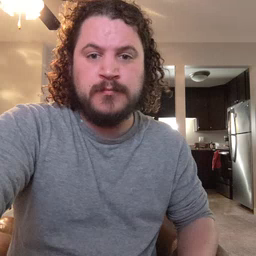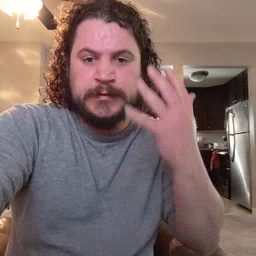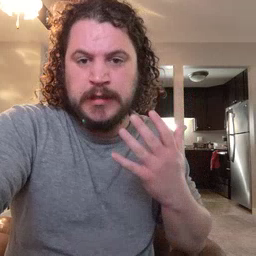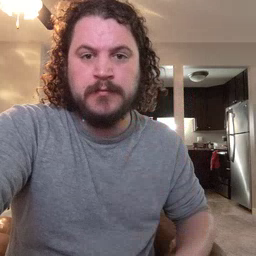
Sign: sad